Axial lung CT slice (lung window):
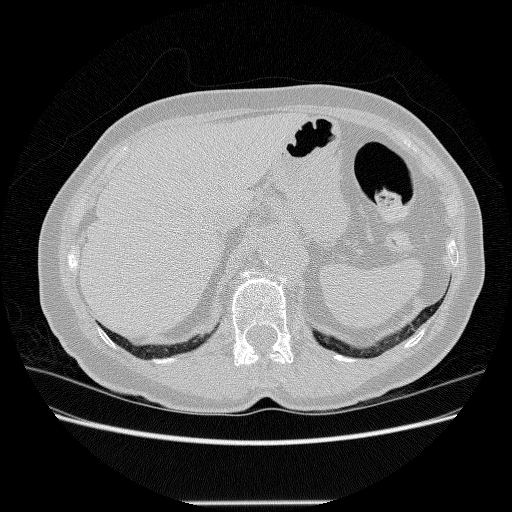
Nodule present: no